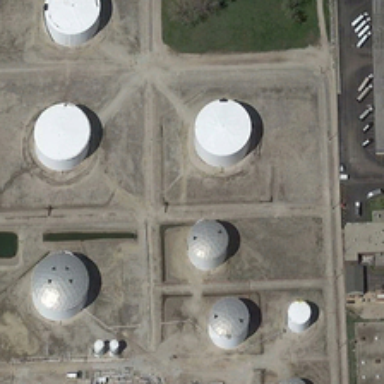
Several storage tanks are surrounded by bareland .